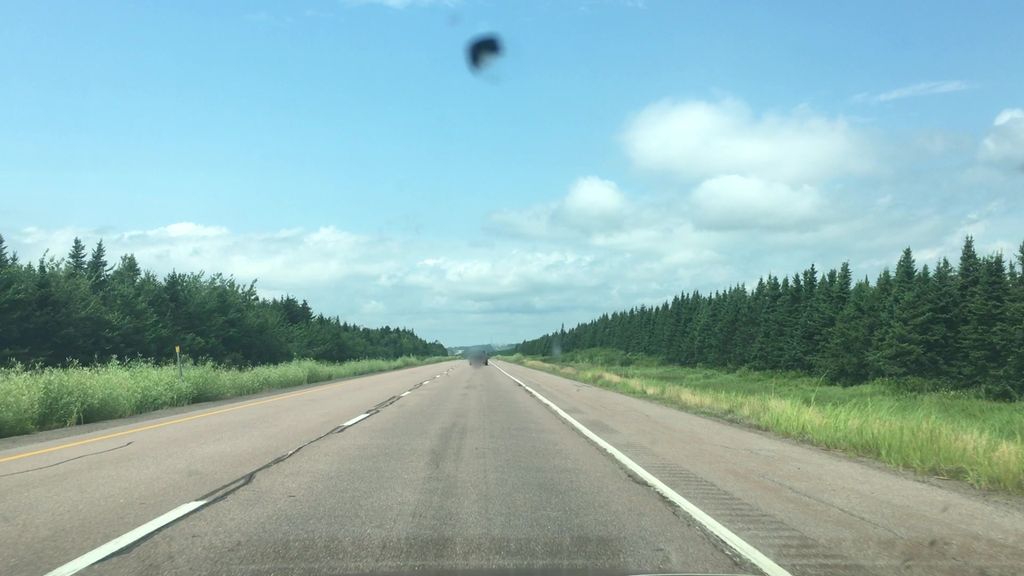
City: charlottetown